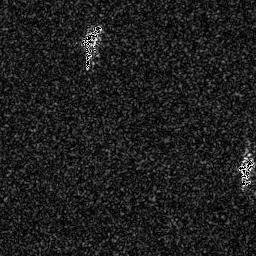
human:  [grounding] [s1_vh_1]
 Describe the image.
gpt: In the satellite image, there is  <ref>1 medium ship </ref> <box>[[30, 8, 39, 18, 0]]</box> located at top,  <ref>1 small ship </ref> <box>[[91, 61, 99, 67, 0]]</box> located at right.